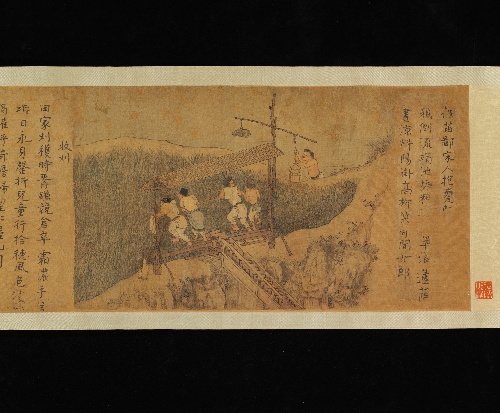
Title: 元  忽哥赤  和  佚名  耕稼圖  卷	|Rice Culture, or Sowing and Reaping
Artist: Unidentified artist
Date: before 1353
Object type: Handscroll
Classification: Paintings
Medium: Handscroll; ink and color on silk
Culture: China
Period: Yuan dynasty (1271–1368)
Dimensions: Image: 10 1/2 x 199 3/8 in. (26.7 x 506.4 cm)
Overall with mounting: 12 1/4 x 389 in. (31.1 x 988.1 cm)
Department: Asian Art
Credit line: Purchase, W. M. Keck Foundation Gift and other gifts, in memory of Douglas Dillon, 2005
Accession year: 2005
Repository: Metropolitan Museum of Art, New York, NY
Tags: Men|Working|Farmers